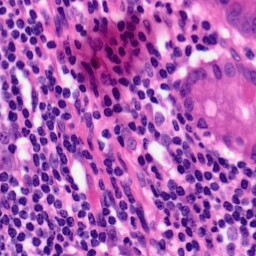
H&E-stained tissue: Pancreatic